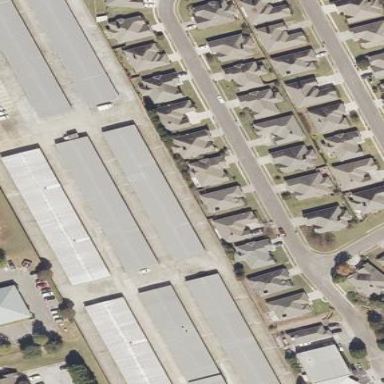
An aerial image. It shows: Garages as the designated land use.